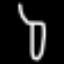
Label: fork